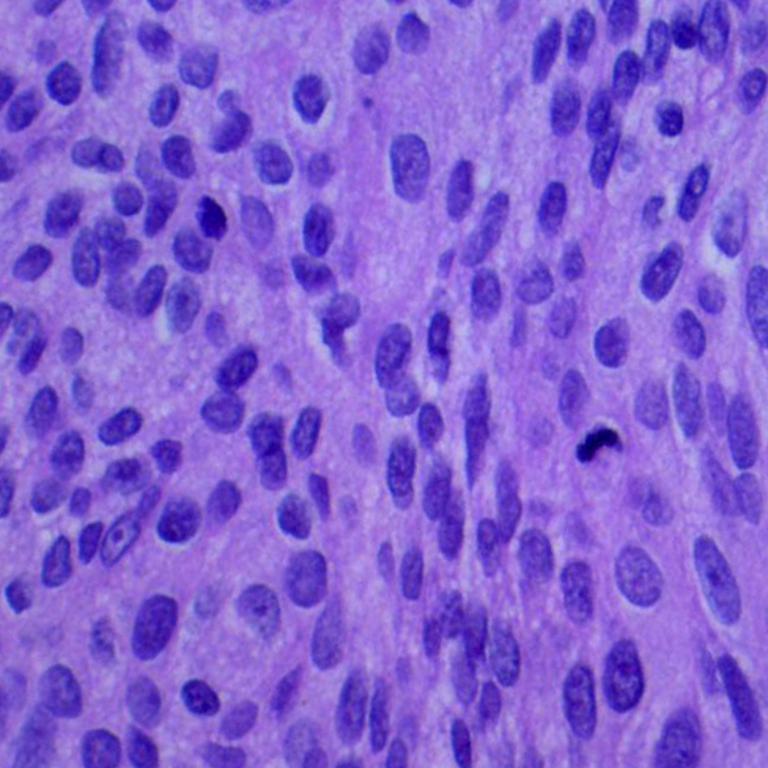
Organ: lung
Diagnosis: squamous carcinomas